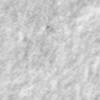
Label: no_change